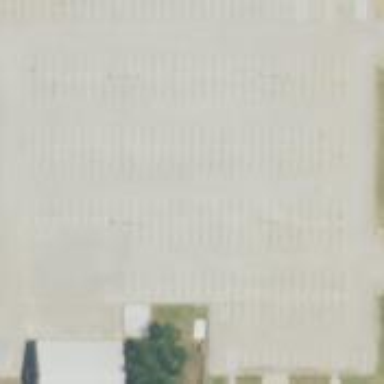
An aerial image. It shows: Parking area with surface.